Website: macys
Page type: gifting
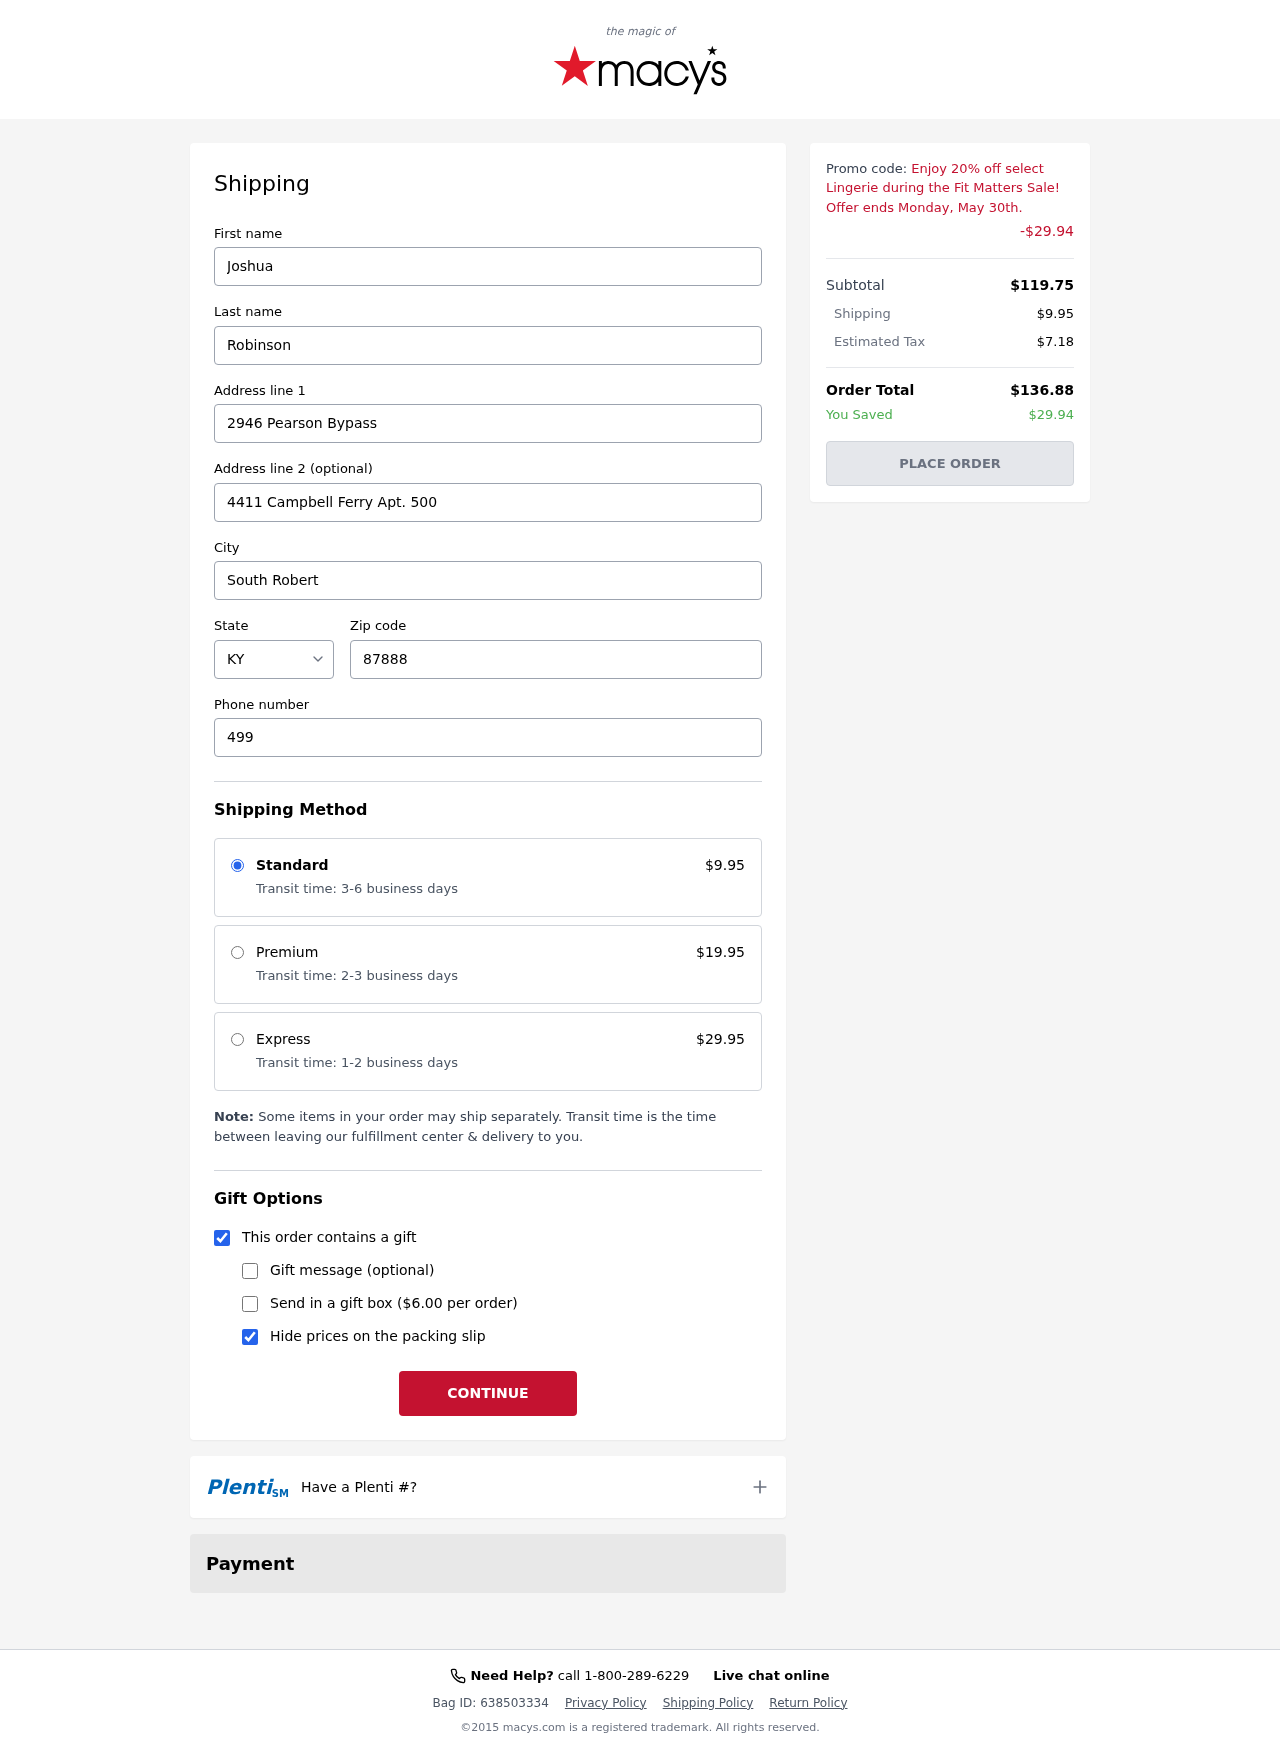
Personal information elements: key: PII_CITY
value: South Robert
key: PII_FIRSTNAME
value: Joshua
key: PII_LASTNAME
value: Robinson
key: PII_PHONE
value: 4998278174
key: PII_POSTCODE
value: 87888
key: PII_STATE_ABBR
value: KY
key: PII_STREET
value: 2946 Pearson Bypass
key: PII_STREET2
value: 4411 Campbell Ferry Apt. 500
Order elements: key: ORDER_SHIPPING_COST
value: $9.95
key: ORDER_DISCOUNT
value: -$29.94
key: ORDER_SUBTOTAL
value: $119.75
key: ORDER_TAX
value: $7.18
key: ORDER_TOTAL
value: $136.88
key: ORDER_SAVINGS
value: $29.94